Question: How can I create the following model:

by starting from the first drawing. Could it be programmed in OpenGL entirely or should I use other software like 3d Studio Max or Unity? Are there some specific algorithms that should be used?
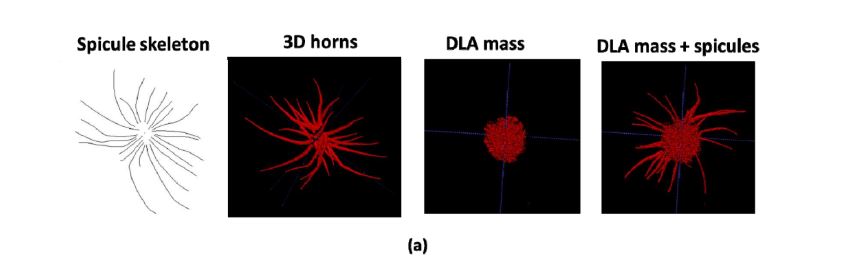
Answer: Yes this can be done in
1. create random curves emitting from center simple 3D quadratic polynomial curve will fit the bill.
2. convert the curves to cones simply interpolate points along each curve and use it as a center for the cone slice. The direction is set by the previous or next point along the curve. Interpolate the cone slices and add their points to some point list. See: Smoothly connecting circle centers
3. create faces simply connect the computed points to form the cones using any primitive ... I would suggest GL_QUADs...
4. core if you want to add also the core (nuclei?) it can be done a s a sphere with some noise added to its surface and probably some filtering to smooth it a bit...
Here simple curve generation C++ example:
'''
List<double> pnt;
void spicule_init()
{
double t,tt,x,y,z;
double a0[3],a1[3],a2[3];
int ix0,ix,i,j;
Randomize();
for (i=0;i<20;i++) // cones
{
// random quadratic 3D curve coeff
for (j=0;j<3;j++)
{
a0[j]=0.0; // center (0,0,0)
a1[j]=2.0*(Random()-0.5); // main direction
a2[j]=1.0*(Random()-0.5); // curvature
}
// curve interpolation
ix0=pnt.num;
for (t=0.0;t<=1.0;t+=0.04)
for (tt=t*t,j=0;j<3;j++)
pnt.add(a0[j]+(a1[j]*t)+(a2[j]*tt));
}
}
'''
Preview of the generated points:
<URL>
When added the cones,normals and faces it looks like this:
<URL>
Its far from perfect but I think is a good start point. Just tweak the radius 'r' and the curve coefficients 'a1[],a2[]' to achieve desired shape ... and may be add the core and or check for self intersections too, I am too lazy to do that...
'''
//---------------------------------------------------------------------------
List<double> pnt,nor; // points, normals
List<int> fac; // QUAD faces
//---------------------------------------------------------------------------
void Circle3D(List<double> &pnt,List<double> &nor,double *p0,double *n0,double r,int N)
{
int i;
double a,da=divide(pi2,N),p[3],dp[3],x[3],y[3];
vector_ld(x,1.0,0.0,0.0); if (fabs(vector_mul(x,n0)>0.7)) vector_ld(x,0.0,1.0,0.0);
vector_mul(x,x,n0); vector_one(x,x);
vector_mul(y,x,n0); vector_one(y,y);
for (a=0.0,i=0;i<N;i++,a+=da)
{
vector_mul( p,x,cos(a));
vector_mul(dp,y,sin(a));
vector_add(p,p,dp); nor.add(p[0]); nor.add(p[1]); nor.add(p[2]);
vector_mul(p,p,r);
vector_add(p,p,p0); pnt.add(p[0]); pnt.add(p[1]); pnt.add(p[2]);
}
}
//---------------------------------------------------------------------------
void spicule_init() // generate random spicule mesh
{
const int N=36; // points/circle
const int N3=3*N;
double t,tt,x,y,z,r;
double a0[3],a1[3],a2[3];
double p[3],n[3];
int e,i,j,i00,i01,i10,i11;
Randomize();
pnt.num=0; nor.num=0; fac.num=0;
for (i=0;i<20;i++) // cones
{
// random quadratic 3D curve coeff
for (j=0;j<3;j++)
{
a0[j]=0.0; // center (0,0,0)
a1[j]=2.0*(Random()-0.5); // main direction and size
a2[j]=1.0*(Random()-0.5); // curvature
}
// curve interpolation
vector_ld(n,0.0,0.0,0.0);
for (e=0,t=0.05;t<=1.0;t+=0.05)
{
// points,normals
for (tt=t*t,j=0;j<3;j++) p[j]=a0[j]+(a1[j]*t)+(a2[j]*tt);
r=0.15*(1.0-pow(t,0.1)); // radius is shrinking with t
vector_sub(n,p,n); // normal is p(t)-p(t-dt)
Circle3D(pnt,nor,p,n,r,N); // add circle to pnt (N points)
vector_copy(n,p); // remember last point
// faces
if (!e){ e=1; continue; } // ignore first slice of cone
i00=pnt.num- 3; i10=i00-N3;
i01=pnt.num-N3; i11=i01-N3;
for (j=0;j<N;j++)
{
fac.add(i00);
fac.add(i01);
fac.add(i11);
fac.add(i10);
i00=i01; i01+=3;
i10=i11; i11+=3;
}
}
}
}
//---------------------------------------------------------------------------
void spicule_draw() // render generated spicule
{
glEnable(GL_CULL_FACE);
glFrontFace(GL_CCW);
glEnable(GL_LIGHTING);
glEnable(GL_LIGHT0);
int i,j;
glColor3f(1.0,1.0,1.0);
glBegin(GL_QUADS);
for (i=0;i<fac.num;i++)
{
j=fac.dat[i];
glNormal3dv(nor.dat+j);
glVertex3dv(pnt.dat+j);
}
glEnd();
}
//---------------------------------------------------------------------------
'''
If you do not know how to compute vector operations like cross/dot products or absolute value see:
'''
// cross product: W = U x V
W.x=(U.y*V.z)-(U.z*V.y)
W.y=(U.z*V.x)-(U.x*V.z)
W.z=(U.x*V.y)-(U.y*V.x)
// dot product: a = (U.V)
a=U.x*V.x+U.y*V.y+U.z*V.z
// abs of vector a = |U|
a=sqrt((U.x*U.x)+(U.y*U.y)+(U.z*U.z))
'''
'vector_mul(a[3],b[3],c[3])' is cross product 'a = b x c'
'a = vector_mul(b[3],c[3])' is dot product 'a = (b.c)'
'vector_one(a[3],b[3])' is unit vector 'a = b/|b|'
'vector_copy(a[3],b[3])' is just copy 'a = b'
'vector_add(a[3],b[3],c[3])' is adding 'a = b + c'
'vector_sub(a[3],b[3],c[3])' is substracting 'a = b - c'
'vector_neg(a[3],b[3])' is negation 'a = -b'
'vector_ld(a[3],x,y,z)' is just loading 'a = (x,y,z)'
Also some (if not all the) Vector math used can be found here:
- <URL>
I also use mine dynamic list template so:
'List<double> xxx;' is the same as 'double xxx[];'
'xxx.add(5);' adds '5' to end of the list
'xxx[7]' access array element (safe)
'xxx.dat[7]' access array element (unsafe but fast direct access)
'xxx.num' is the actual used size of the array
'xxx.reset()' clears the array and set 'xxx.num=0'
'xxx.allocate(100)' preallocate space for '100' items